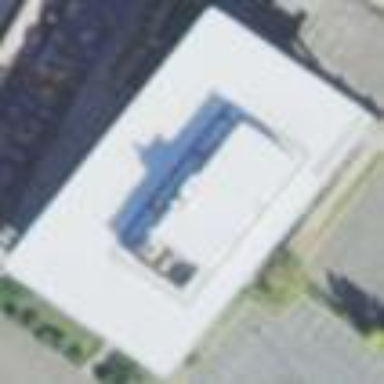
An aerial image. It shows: Courthouse building.